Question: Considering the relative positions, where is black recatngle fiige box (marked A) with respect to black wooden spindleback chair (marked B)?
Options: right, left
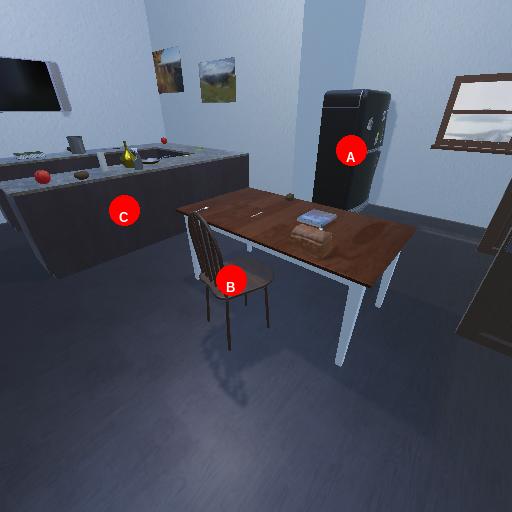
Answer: right